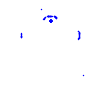
Particle: kaon